Interaction volume radius: 5 \u00c5
Interaction volume height: 25 \u00c5
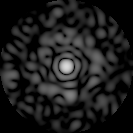
Disorder parameter: 0.8306